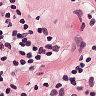
Metastatic tissue present: no